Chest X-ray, PA view. Patient: 37 years old, sex F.
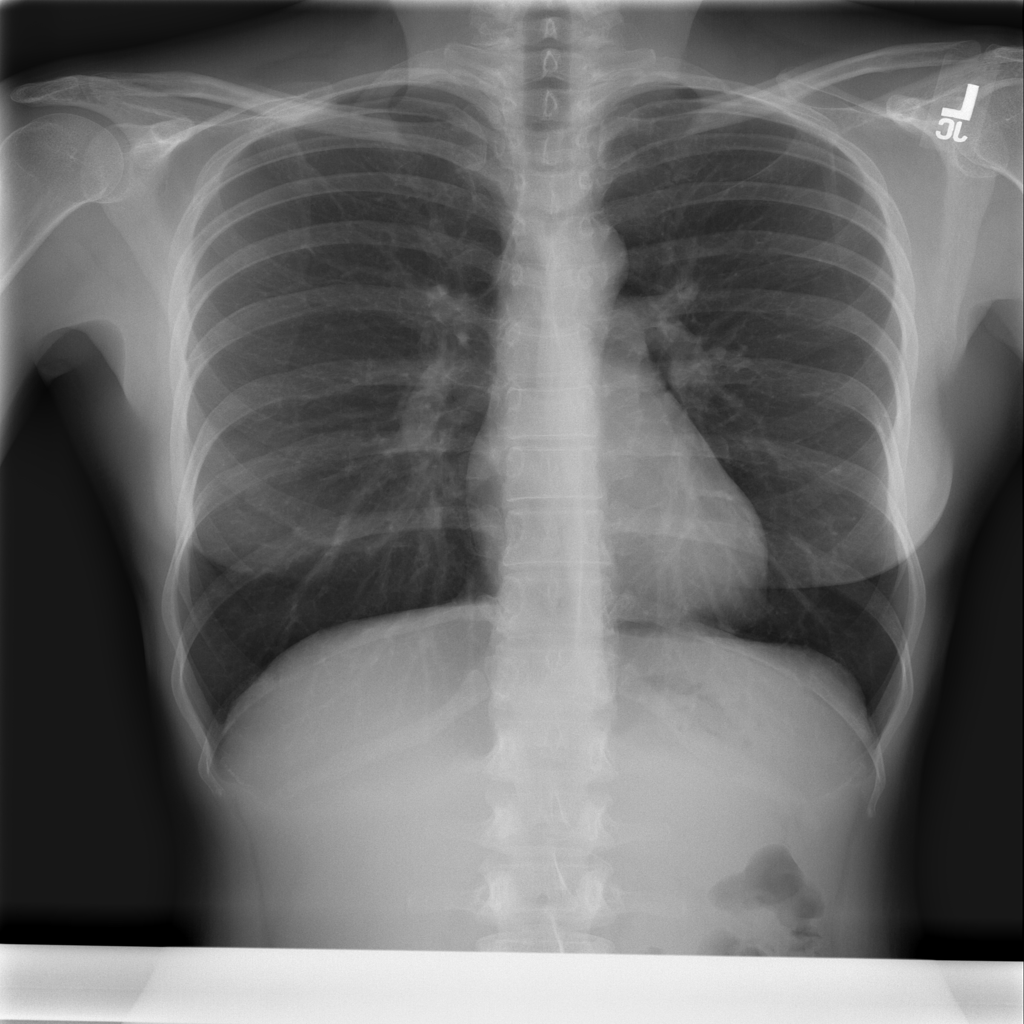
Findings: No Finding